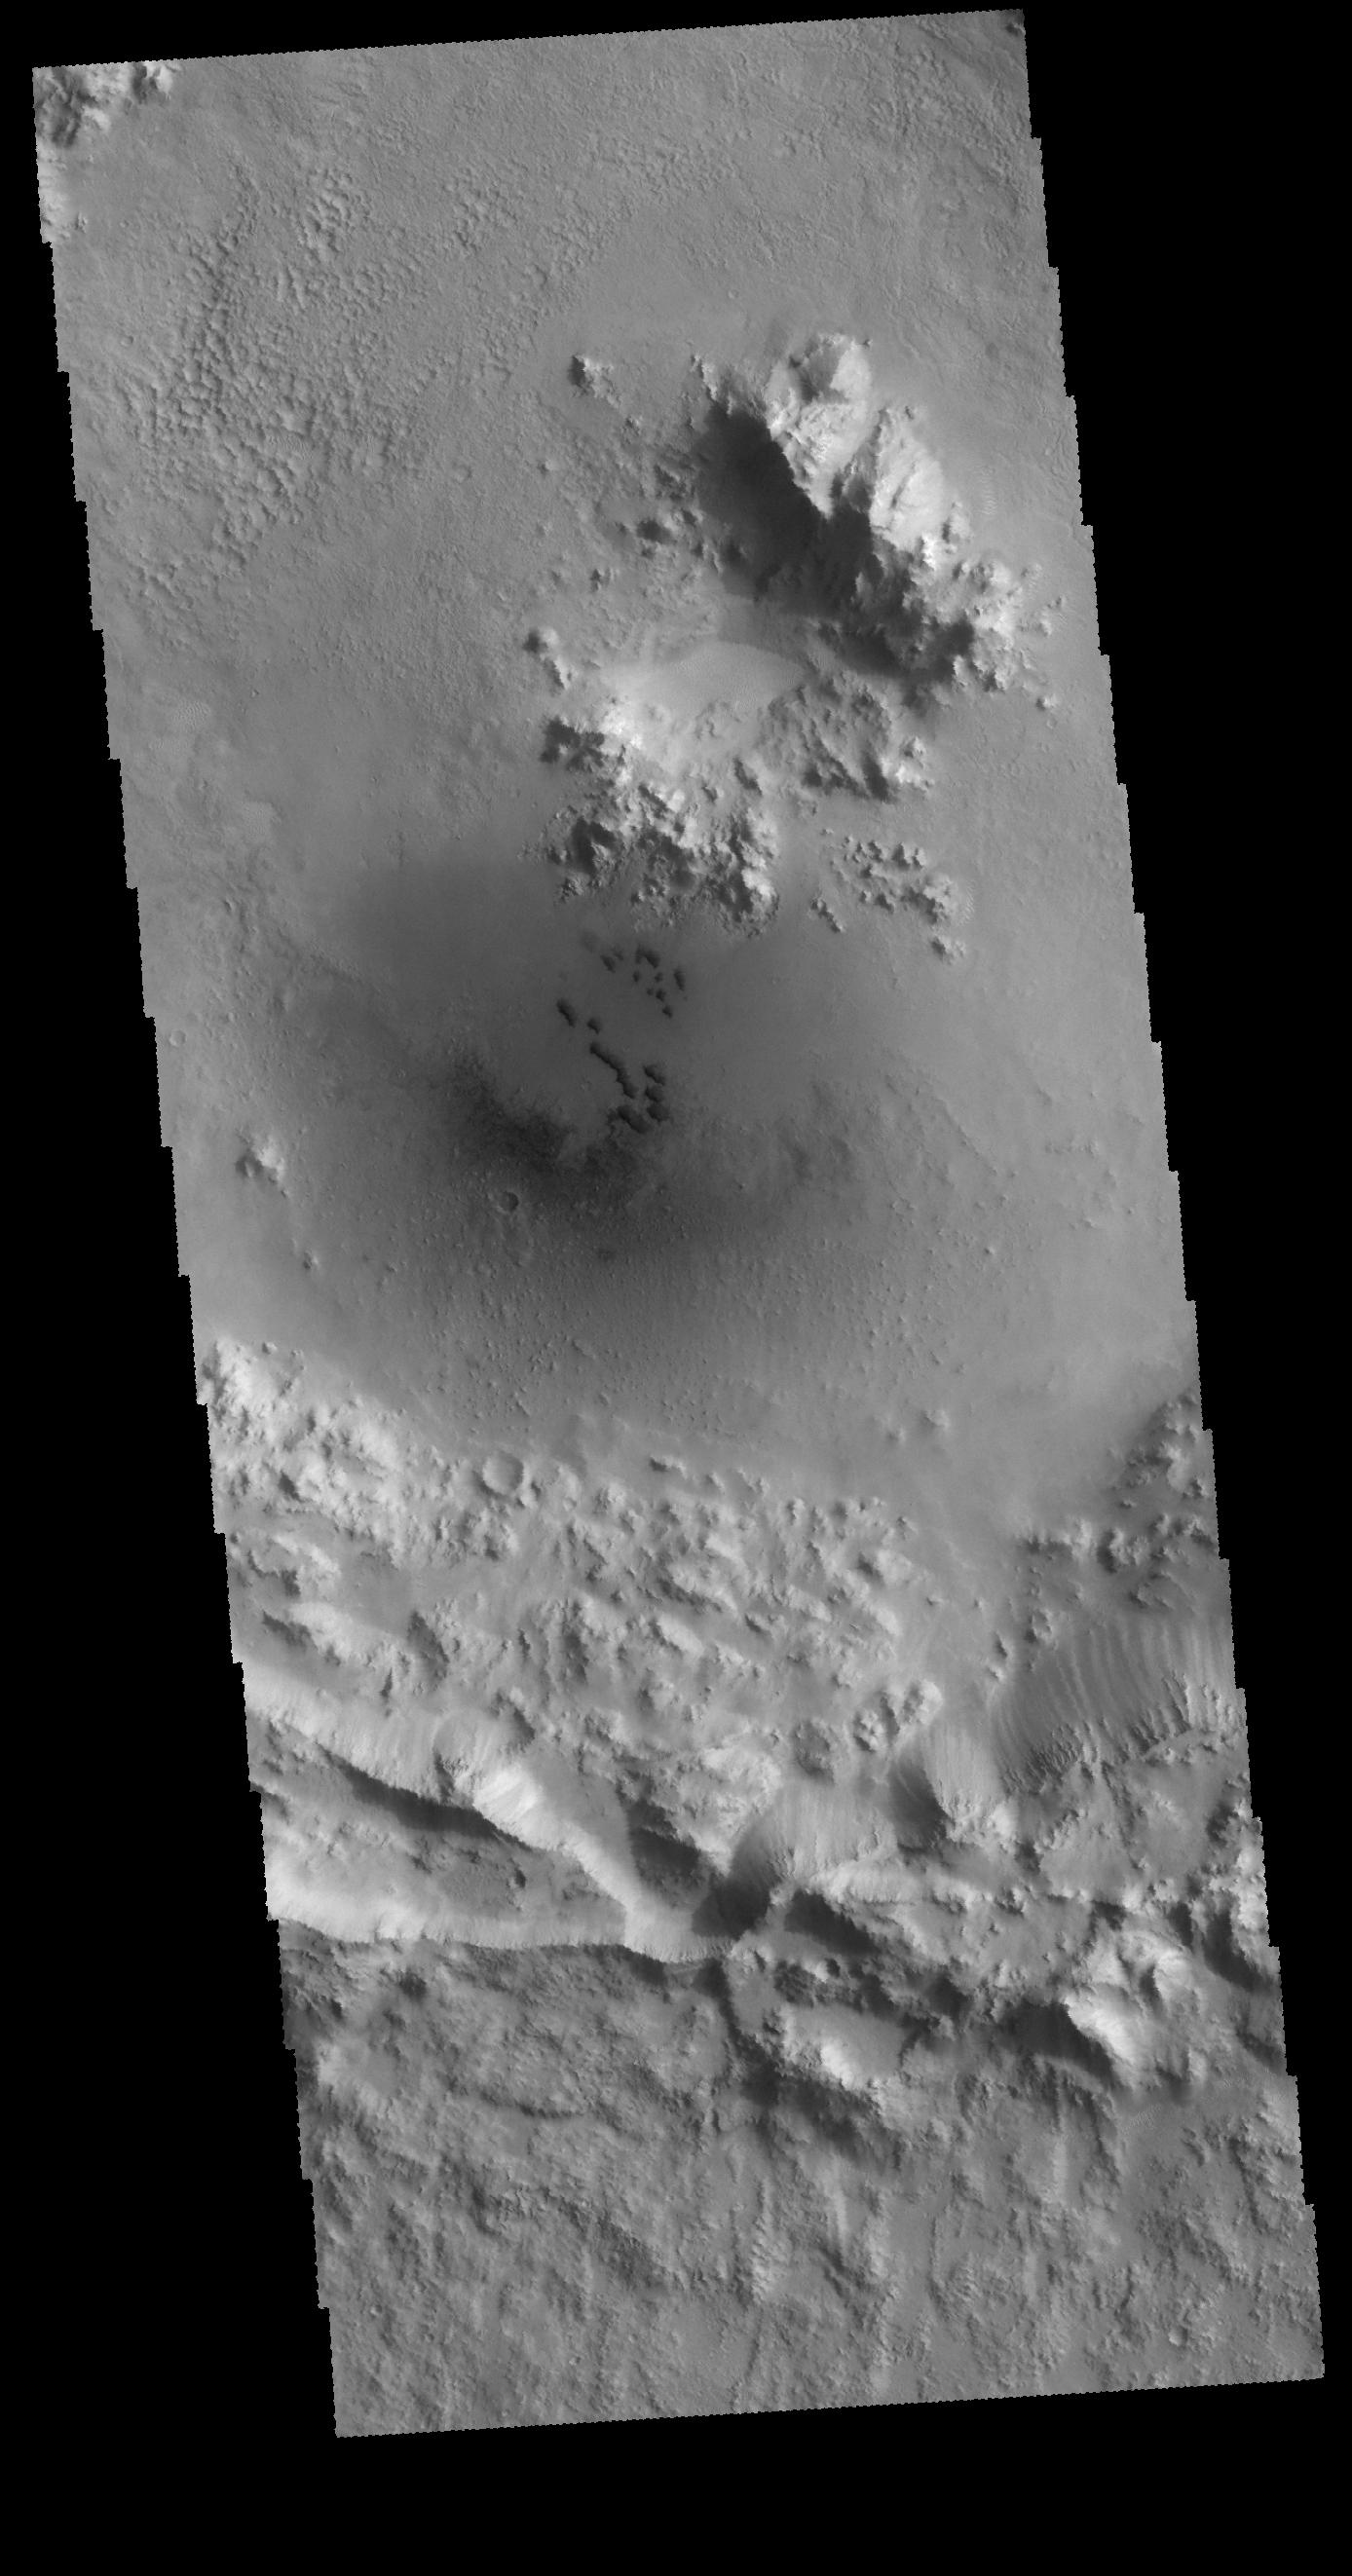
Crater Dunes Mars, 2001 Mars Odyssey